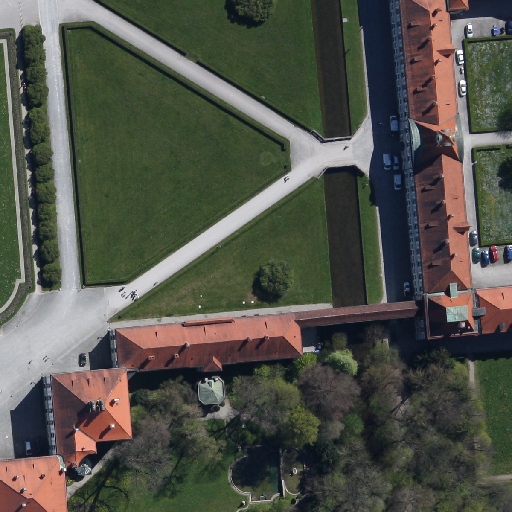
Referring expression: building along the road